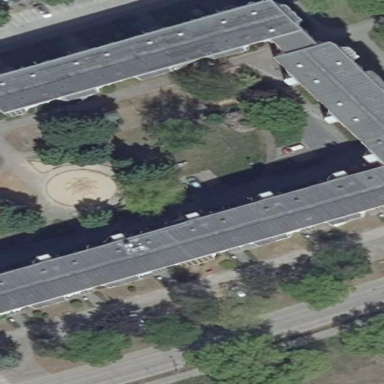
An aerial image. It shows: Image showing building with apartments.